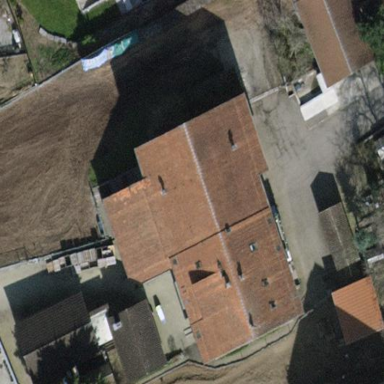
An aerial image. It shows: Farmyard area.